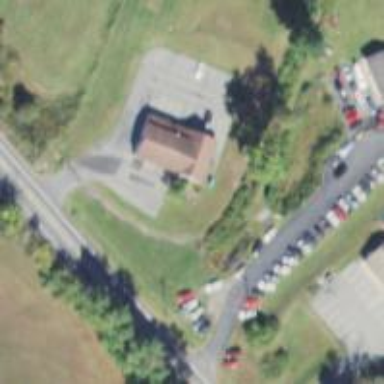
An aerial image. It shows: Ambulance station for emergencies.